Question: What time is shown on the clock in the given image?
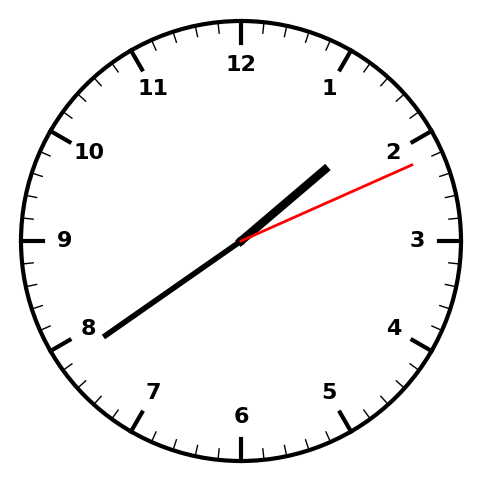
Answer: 01:39:11